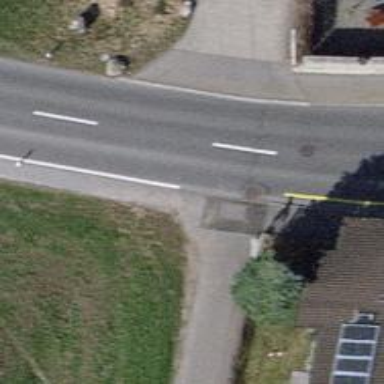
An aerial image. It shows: Tertiary road with asphalt surface and no sidewalks.